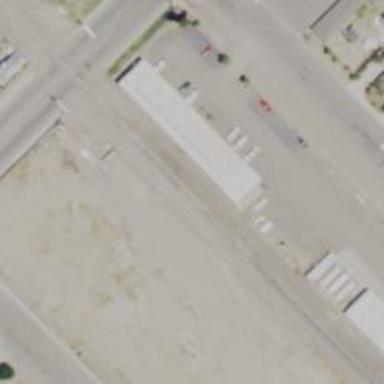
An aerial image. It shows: Railway siding with rails.